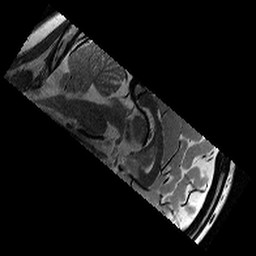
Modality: T2w
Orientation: sagittal
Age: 10
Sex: female
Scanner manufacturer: siemens
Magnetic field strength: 3 T
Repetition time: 9.23 s
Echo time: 0.067 s